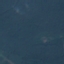
Label: Forest